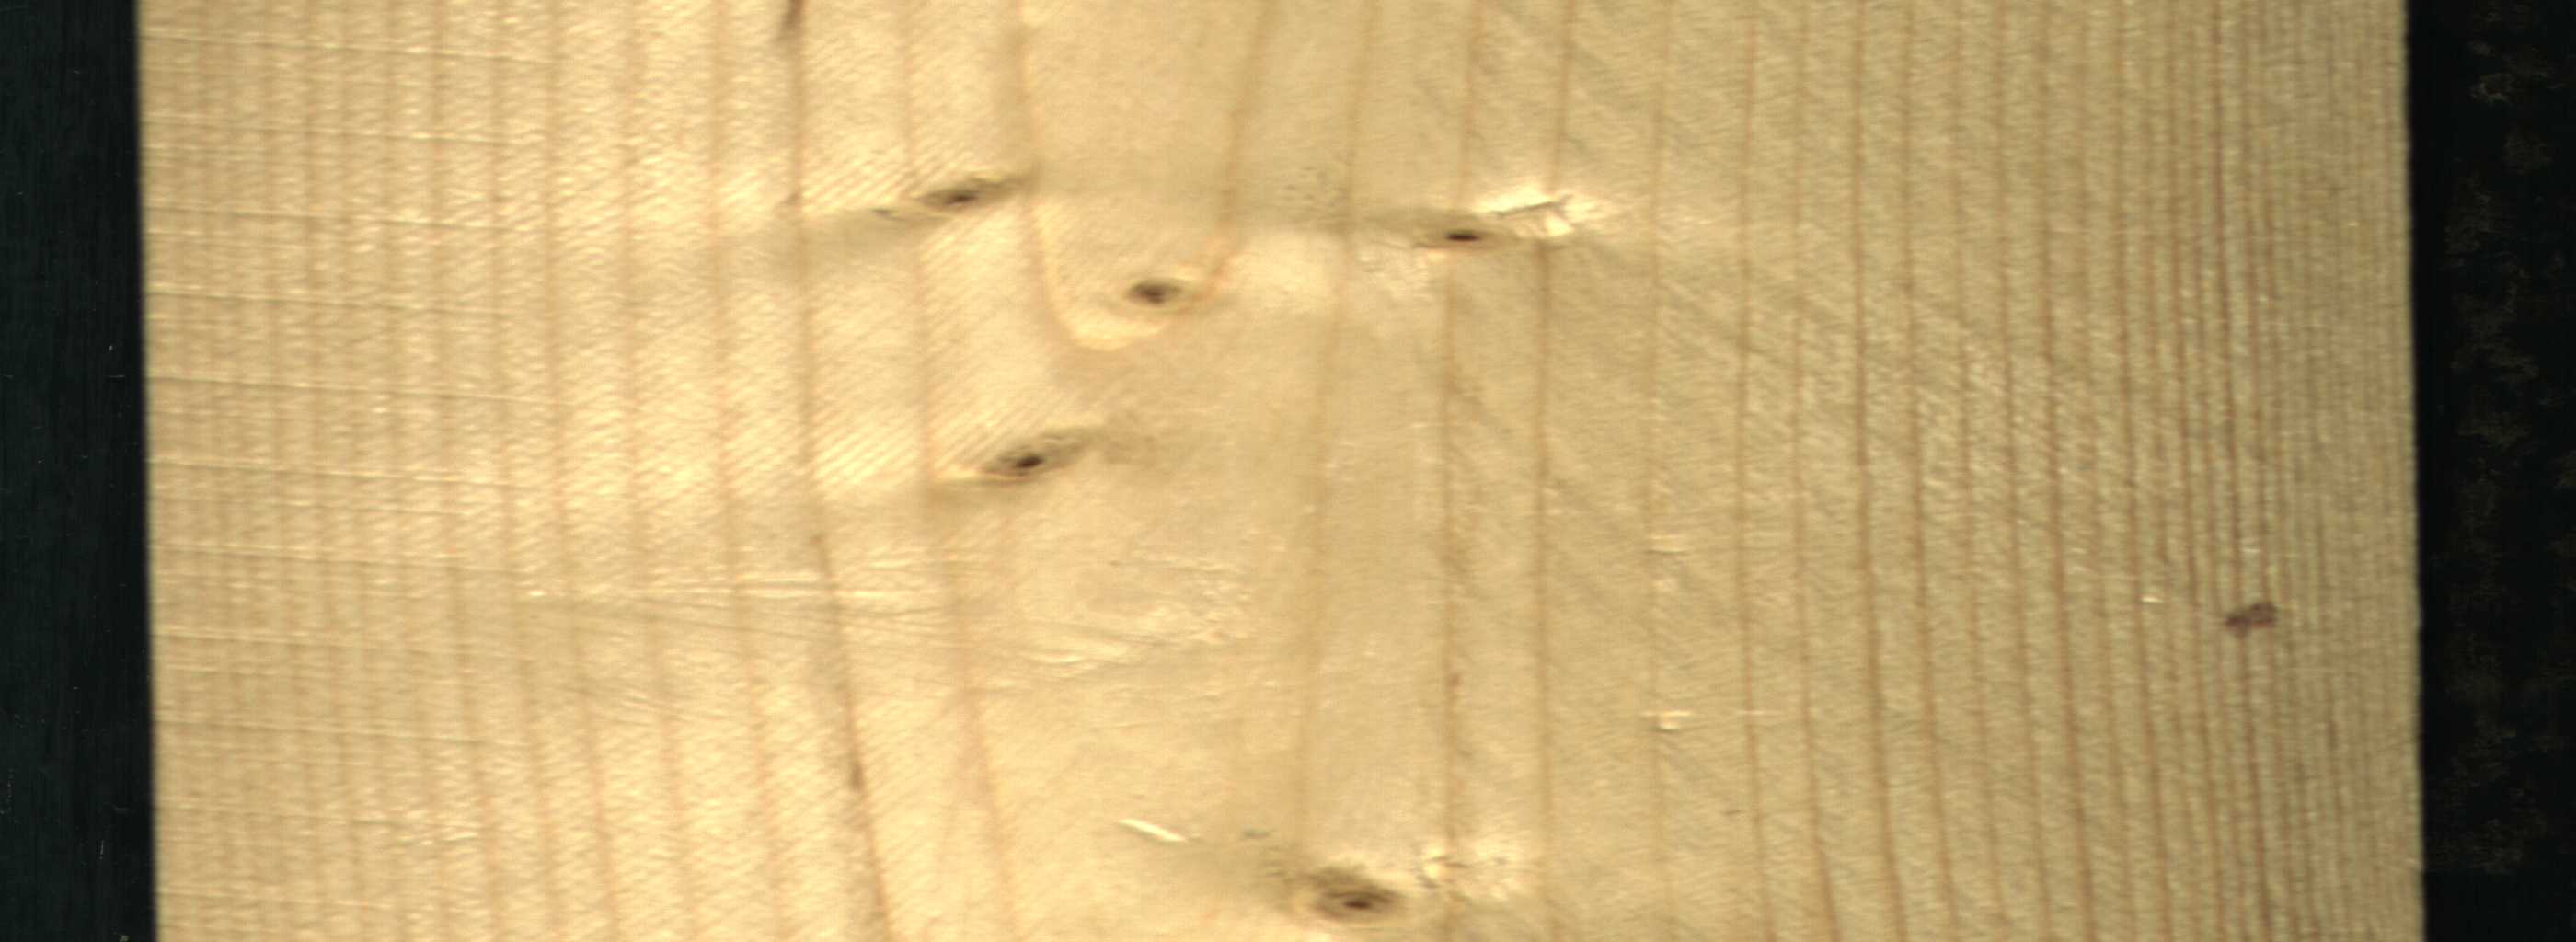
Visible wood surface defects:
Live_Knot
Live_Knot
Live_Knot
Live_Knot
Live_Knot